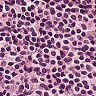
Metastatic tissue present: no